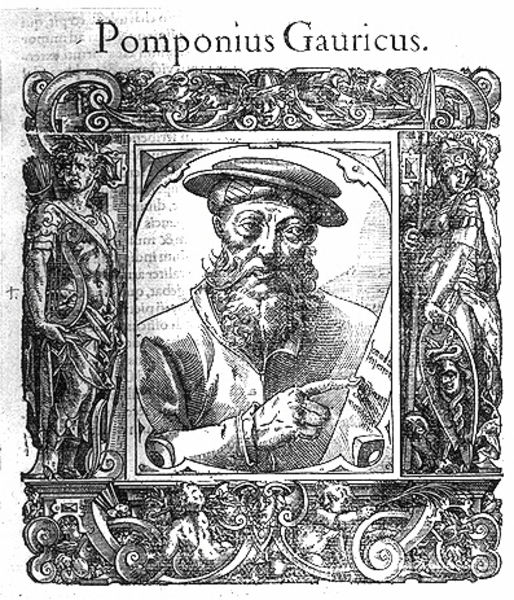
Titel: Bildnis des Pompoius Gauricus
Künstler: Tobias Stimmer
Institution: (Seriendruck)
Schlagwörter: hand, mann, schatten, umhang, weiß, menschen, finger, frau, geste, grau, hut, köpfe, licht, mund, männer, nase, ohr, schwarz, stirn, zeichnung, blick, haube, ornament, alt, bart, kappe, mütze, augen, halten, kragen, rahmen, vollbart, bild, bildnis, portrait, porträt, auge, gewand, mantel, musiker, renaissance, oval, umrandung, engel, putto, ranken, statue, holzschnitt, schrift, papier, rahmung, bogen, grafik, graphik, figuren, lanze, tafel, zeigefinger, lesen, ornamente, verzierung, zeigen, schnauzer, name, schild, buch, umrahmung, druck, druckgraphik, lithographie, schwarz-weiss, schraffuren, stich, seite, text, soldat, überschrift, helm, allegorie, mythologie, ritter, rüstung, kopie, schnitzerei, buchdruck, schnörkel, barett, skulpturen, statuen, voluten, hellebarde, gelehrter, speer, deuten, schreiber, hera, putten, verzeirung, leier, köcher, putti, pfeil, verzierungen, tahmen, gedruckt, artemis, pfeile, symbole, traktat, hinweis, latein, lateinisch, druckerei, masken, seriendruck, cherubim, pfeil und bogen, rollwerk, grottesken, kunsttheorie, pomonius gauricus, ponponius gaurucus, zeigegeste, pomponius gauricus, gauricus, pomponius, bildnios, lateinischer name, de scultira, sculptura, scultura, dr4uck